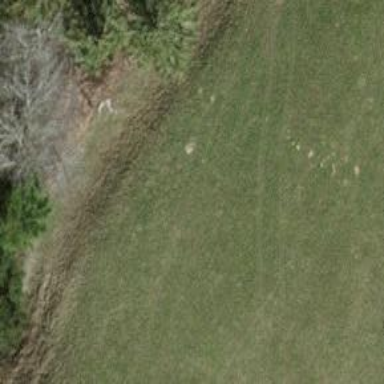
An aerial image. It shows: Grass path.